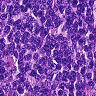
Metastatic tissue present: no